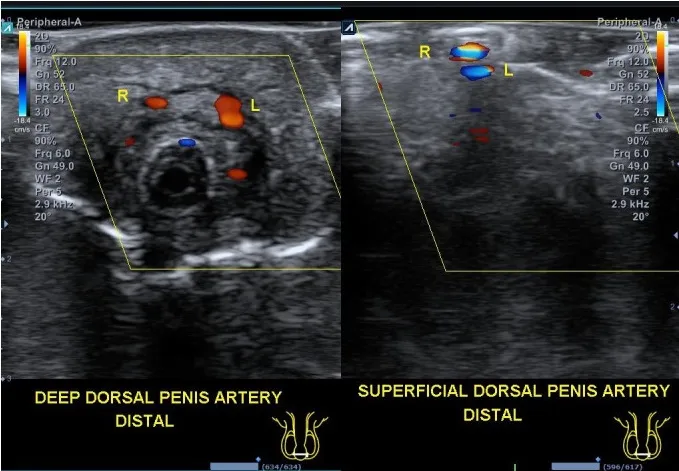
Post-surgical evaluation study at the fifth day with Doppler ultrasound showed adequate deep and superficial arterial flow at the distal end of the penis.
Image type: radiology (ultrasound)